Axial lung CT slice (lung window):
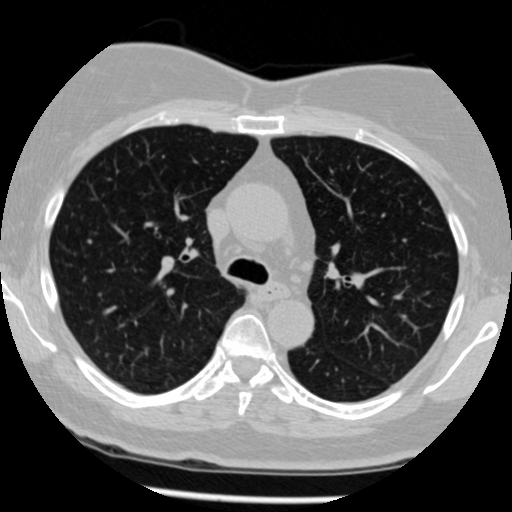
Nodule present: no